Question: So, I want to use fetched data from an API in my app, but I cannot store the fetched data outside of async function getapi(), but if I use all other functions while staying inside that getapi() function, they are working fine but I want to store the fetched data outside of that function to make my code more readable and clear.
'''
var mdata;
const api_url = "https://api.jsonbin.io/b/602998b0f460fe73a1967fe0";
async function getapi(url) {
const response = await fetch(url);
data = await response.json();
mdata = data;
}
getapi(api_url);
console.log(mdata);
'''

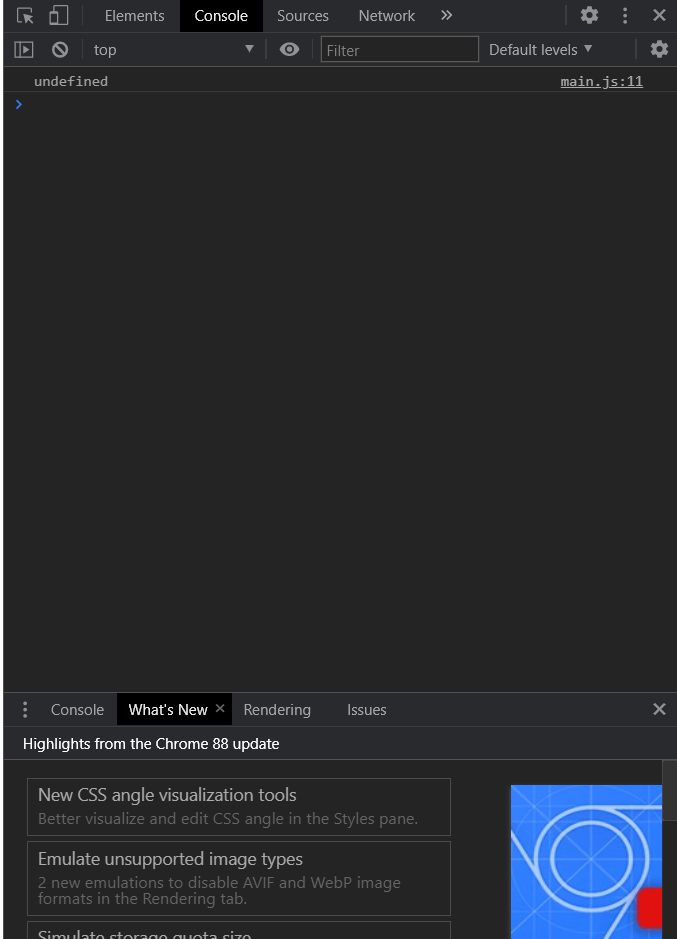
Answer: In the way you're executing your code you're not waiting for the async function to finish.
Your code should look something like this.
Learn more about promises here <URL>
'''
var mdata;
const api_url = "https://api.jsonbin.io/b/602998b0f460fe73a1967fe0";
async function getapi(url) {
const response = await fetch(url);
data = await response.json();
mdata = data;
}
getapi(api_url).then( function(){
console.log(mdata);
}
);
'''